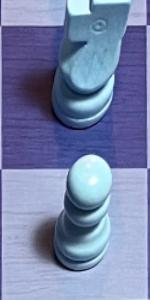
Label: Pawn_White